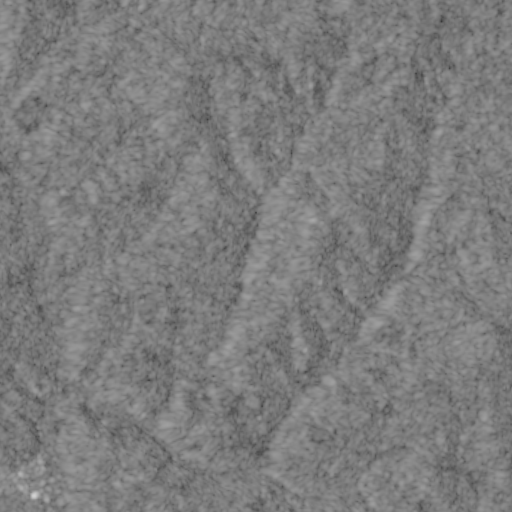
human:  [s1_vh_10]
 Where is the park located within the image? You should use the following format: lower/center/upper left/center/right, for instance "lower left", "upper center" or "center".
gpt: The park is located in the lower left of the image.
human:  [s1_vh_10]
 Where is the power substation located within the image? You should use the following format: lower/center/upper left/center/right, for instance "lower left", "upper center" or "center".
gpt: The power substation is located in the center left of the image.
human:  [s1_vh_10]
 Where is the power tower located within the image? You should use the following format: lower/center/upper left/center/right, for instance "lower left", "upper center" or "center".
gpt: The power tower is located in the center left of the image.
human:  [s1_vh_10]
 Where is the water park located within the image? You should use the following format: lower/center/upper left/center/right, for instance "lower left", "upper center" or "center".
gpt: The water park is located in the lower left of the image.
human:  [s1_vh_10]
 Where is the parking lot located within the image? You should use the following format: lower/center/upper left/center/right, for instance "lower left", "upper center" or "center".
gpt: There is no parking lot in the image.

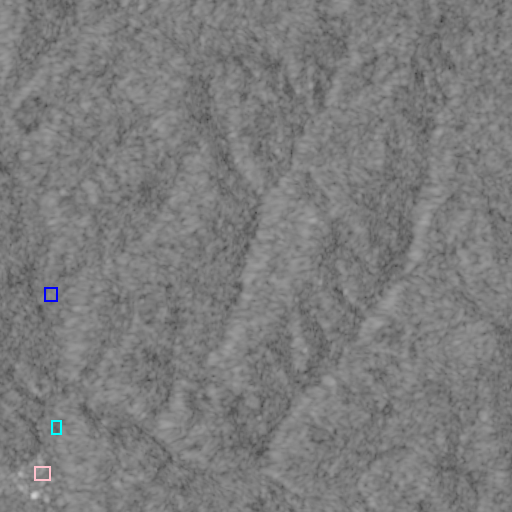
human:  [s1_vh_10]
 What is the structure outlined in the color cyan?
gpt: The structure outlined in cyan is a park.
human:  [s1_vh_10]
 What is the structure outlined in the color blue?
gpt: The structure outlined in blue is a power substation.
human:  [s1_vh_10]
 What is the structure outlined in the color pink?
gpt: The structure outlined in pink is a water park.
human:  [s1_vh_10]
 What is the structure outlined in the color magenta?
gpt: There is no magenta outline.